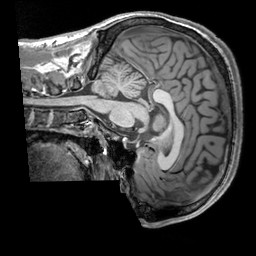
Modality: T1w
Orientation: sagittal
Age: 23
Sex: male
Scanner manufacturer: siemens
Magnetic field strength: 3 T
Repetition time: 2.3 s
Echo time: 0.00303 s